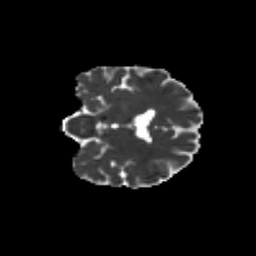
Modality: MD
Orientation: coronal
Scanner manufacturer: siemens
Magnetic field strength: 3 T
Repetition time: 9.2 s
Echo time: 0.084 s